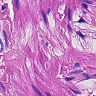
Metastatic tissue present: no